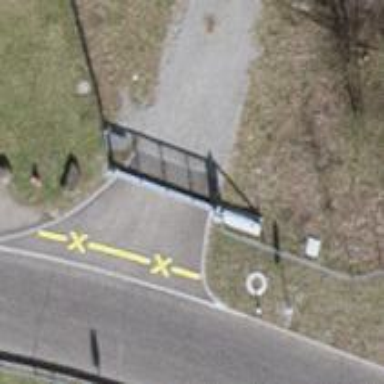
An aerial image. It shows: Gate.